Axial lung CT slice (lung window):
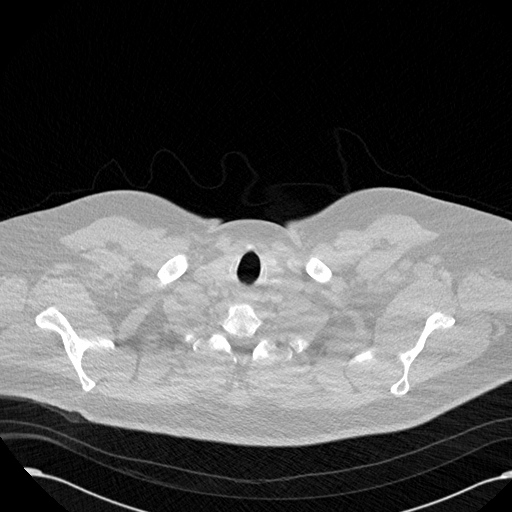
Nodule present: no